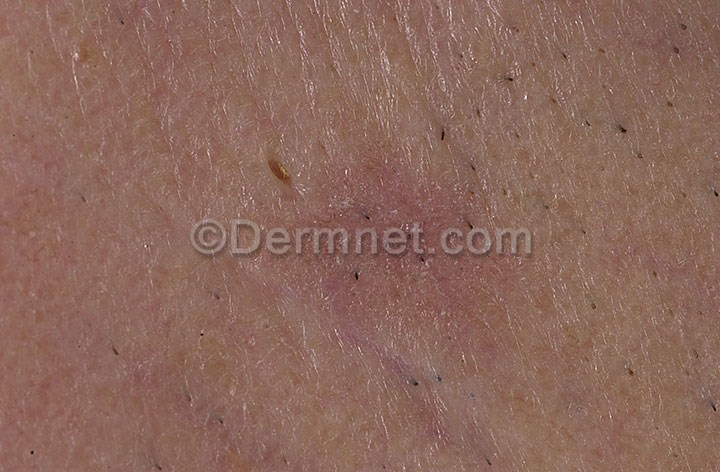
Disease: Actinic Keratosis Basal Cell Carcinoma and other Malignant Lesions